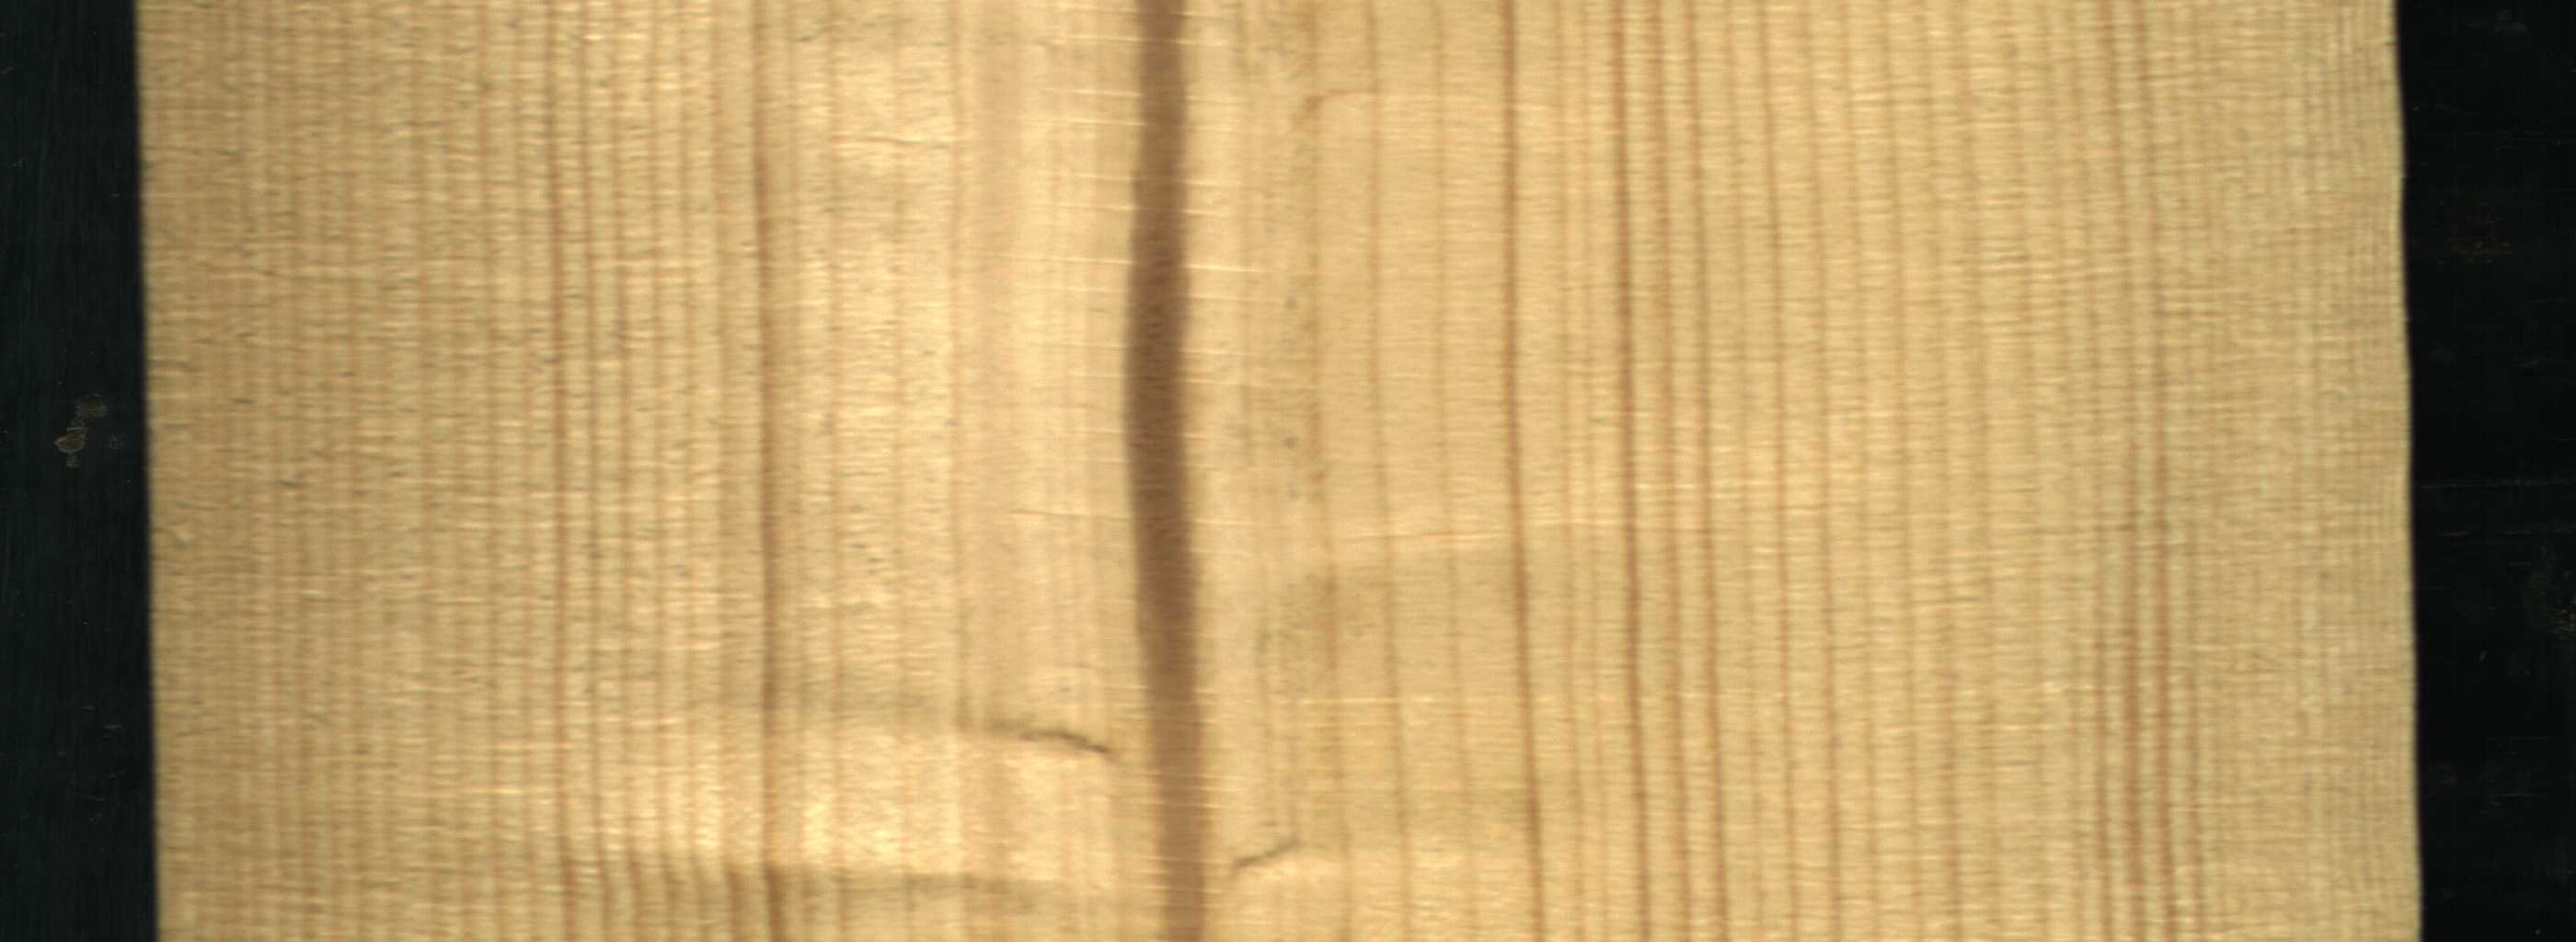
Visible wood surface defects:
Marrow